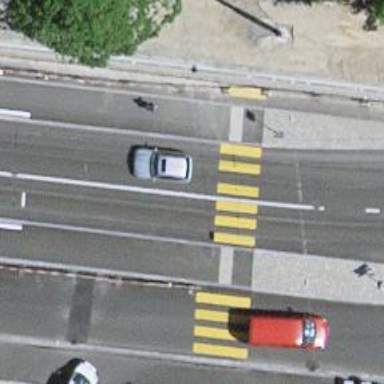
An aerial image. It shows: Tram stop with public transport stop position for trams.